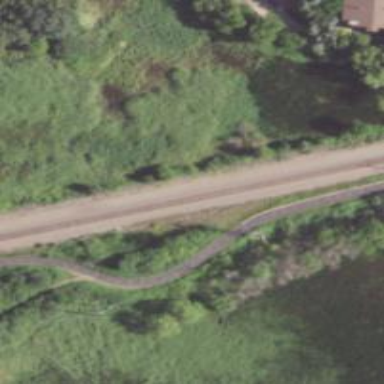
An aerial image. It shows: Abandoned railway.